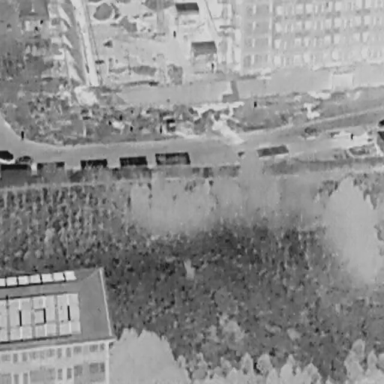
There are six People in the infrared image.